Question: I recently installed the Windows Phone 8.1 emulators to try some existing apps out on them and ran into this problem: 'DeviceNetworkInformation.IsCellularDataEnabled' (in the 'Microsoft.Phone.Net.NetworkInformation' namespace) is always returning false.
'''
public void UpdateDataEnabled()
{
_dataEnabled = DeviceNetworkInformation.IsCellularDataEnabled
|| DeviceNetworkInformation.IsWiFiEnabled;
}
'''

I know the connection is actually working because I'm still able to perform HTTP requests. If I run this same exact code in the 8.0.x emulators I don't have any problems.
I also tried updating the project and all libraries to Windows Phone Silverlight 8.1 apps to see if that would resolve the issue and no luck. I checked all the capabilities and ID_CAP_NETWORKING was still checked as well.
The emulator is tested and working if I write a pure Windows Phone 8.1 XAML app using <URL>. It's just not working for my Silverlight apps.
I was under the impression that Windows Phone Silverlight apps should continue to function on Windows Phone 8.1 devices. Am I overlooking something?
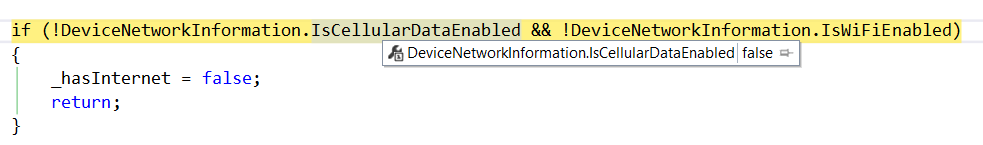
Answer: I have the same problem and i did what verdesrobert and Rishabh876 suggested. Its only emulator problem so i add condition to check out if app is running on emulator
'''
public bool IsNetworkAvailable()
{
if (DeviceNetworkInformation.IsNetworkAvailable)
{
if (Microsoft.Devices.Environment.DeviceType == DeviceType.Emulator)
{
return true;
}
else if ((DeviceNetworkInformation.IsWiFiEnabled || DeviceNetworkInformation.IsCellularDataEnabled) && NetworkInterface.NetworkInterfaceType != NetworkInterfaceType.None)
{
return true;
}
}
return false;
}
'''
I dont like that workaround much so if anyone has better solution let me know.